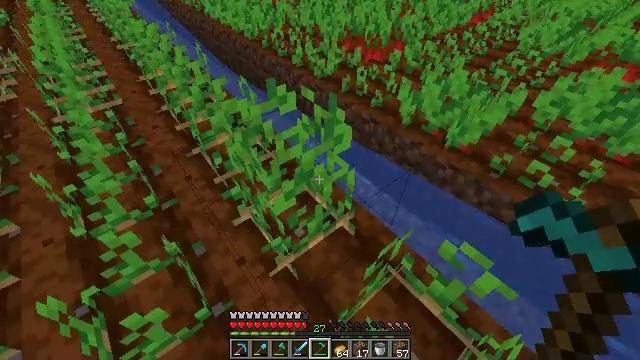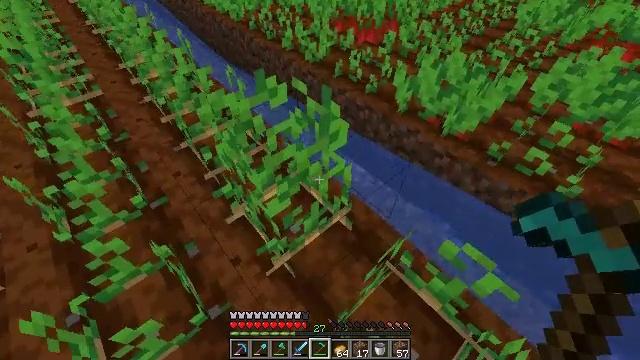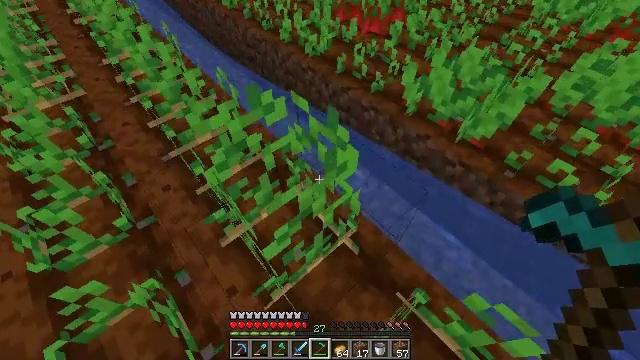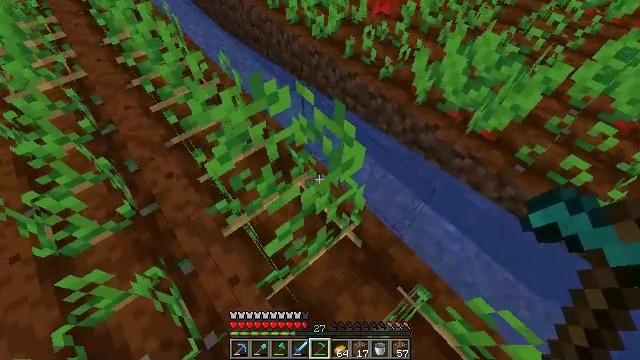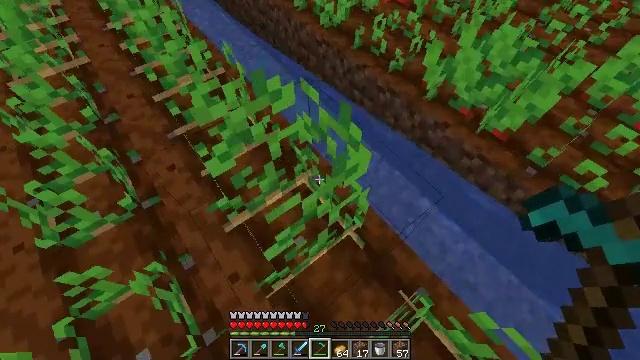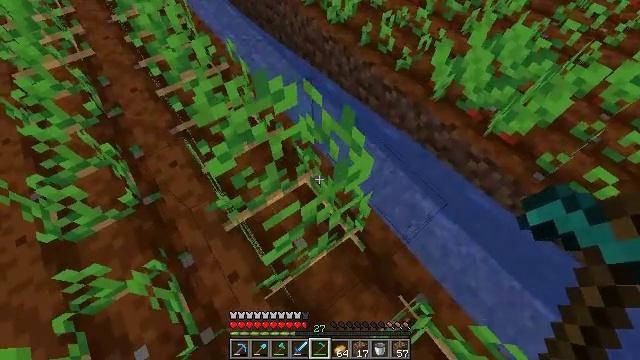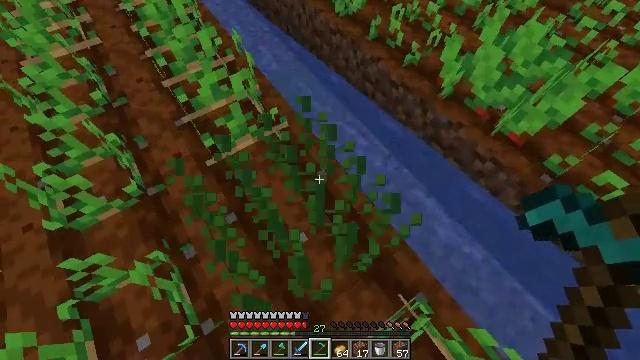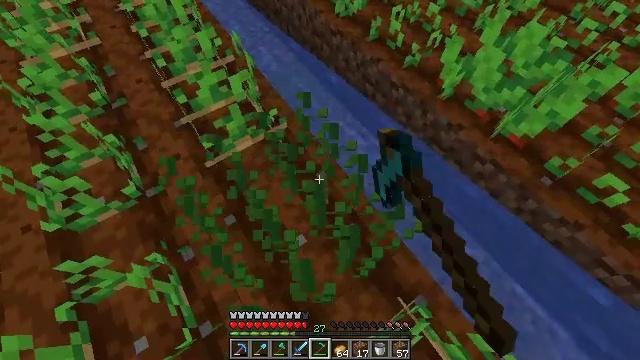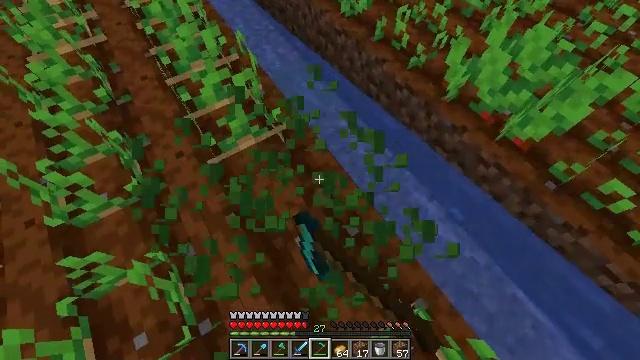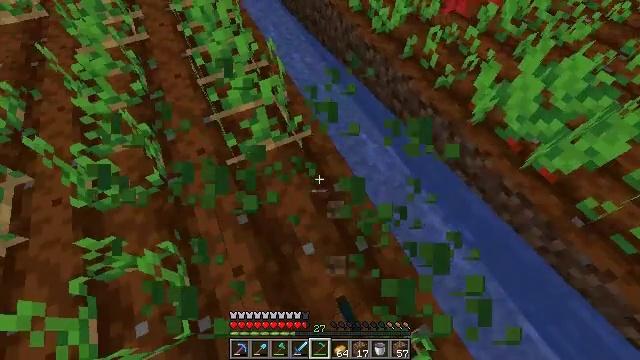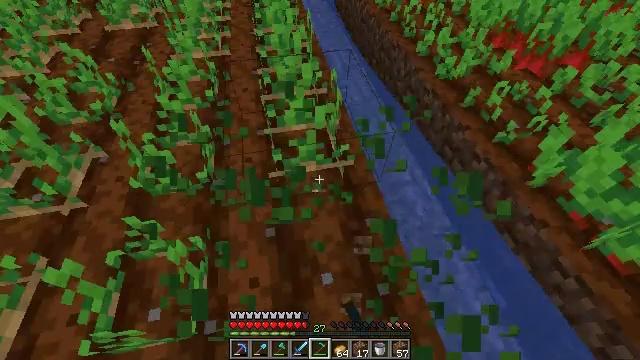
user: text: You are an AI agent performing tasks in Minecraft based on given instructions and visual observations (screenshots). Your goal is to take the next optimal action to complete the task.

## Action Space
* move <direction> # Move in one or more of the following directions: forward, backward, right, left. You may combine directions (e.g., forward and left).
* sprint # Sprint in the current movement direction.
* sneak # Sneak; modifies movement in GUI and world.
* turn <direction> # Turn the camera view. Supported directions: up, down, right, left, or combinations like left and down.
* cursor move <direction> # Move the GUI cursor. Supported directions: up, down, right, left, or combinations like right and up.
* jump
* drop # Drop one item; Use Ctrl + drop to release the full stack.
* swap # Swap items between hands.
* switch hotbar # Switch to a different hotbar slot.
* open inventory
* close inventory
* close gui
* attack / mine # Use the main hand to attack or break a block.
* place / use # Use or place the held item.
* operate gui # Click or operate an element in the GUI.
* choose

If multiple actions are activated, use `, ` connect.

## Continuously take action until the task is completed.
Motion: motion action
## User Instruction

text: Gather potatoes by left-clicking.
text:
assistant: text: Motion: move forward, turn right and down
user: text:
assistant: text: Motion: move forward, turn down
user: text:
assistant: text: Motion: turn left and down
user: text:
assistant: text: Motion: turn left and down
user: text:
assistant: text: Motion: turn left and down
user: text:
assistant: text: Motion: turn left and down, attack / mine
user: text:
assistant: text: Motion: attack / mine
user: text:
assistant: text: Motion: turn left, attack / mine
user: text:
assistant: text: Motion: turn left and up
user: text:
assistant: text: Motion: move forward, turn left and up
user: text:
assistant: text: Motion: no_op